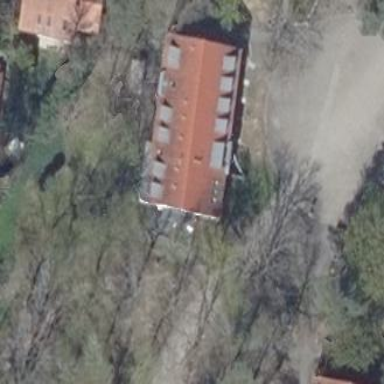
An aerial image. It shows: Dormitory building.